Question: Count the number of objects in the diagram.
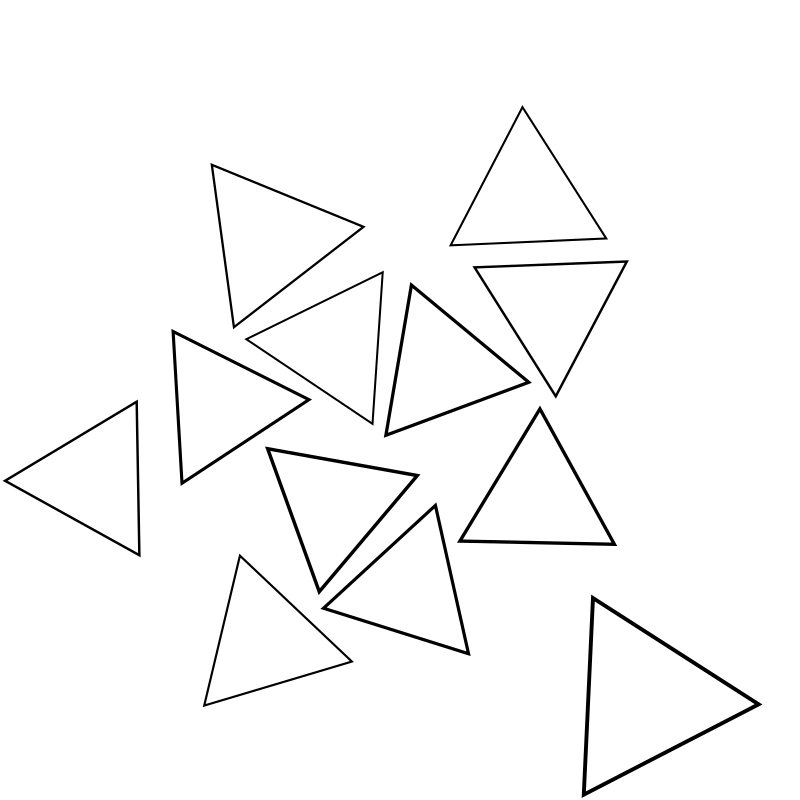
Answer: 12